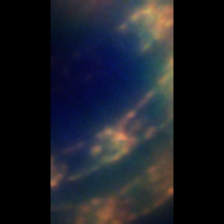
Taxon: Eucampia
Group: Diatoms